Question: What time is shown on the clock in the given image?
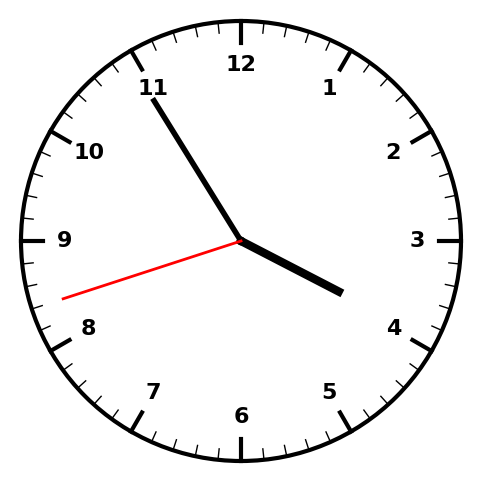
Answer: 03:54:42